Field crop: maize
Growth stage: 2
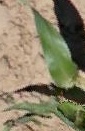
Species: maize